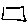
Label: square